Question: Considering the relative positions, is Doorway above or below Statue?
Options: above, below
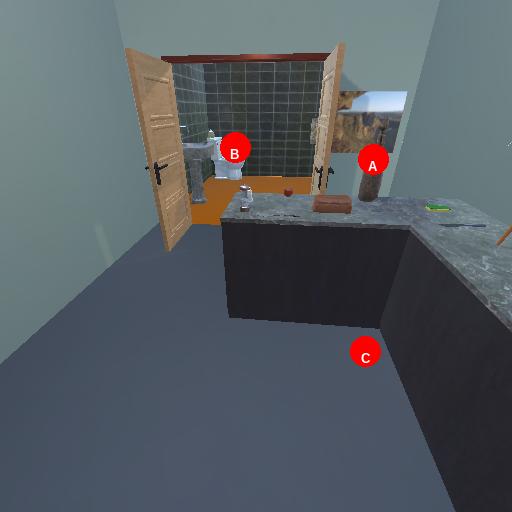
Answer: above